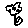
Label: flower